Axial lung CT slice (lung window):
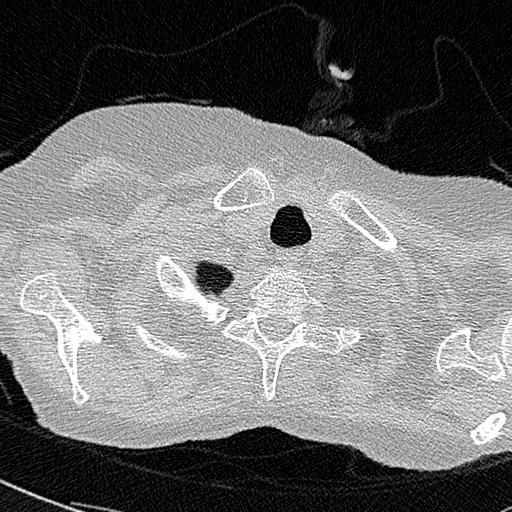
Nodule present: no